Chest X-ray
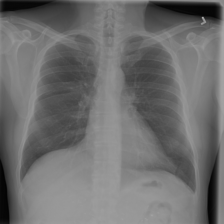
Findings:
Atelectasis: negative
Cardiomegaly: negative
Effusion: negative
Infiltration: negative
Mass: negative
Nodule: negative
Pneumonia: negative
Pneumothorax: negative
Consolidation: negative
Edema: negative
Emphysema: negative
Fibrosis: negative
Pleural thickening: negative
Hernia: negative